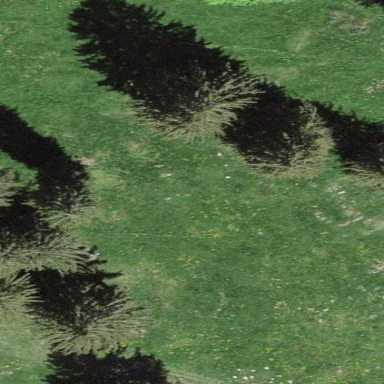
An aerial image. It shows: Beautiful woodland area.